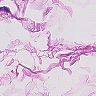
Metastatic tissue present: no